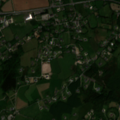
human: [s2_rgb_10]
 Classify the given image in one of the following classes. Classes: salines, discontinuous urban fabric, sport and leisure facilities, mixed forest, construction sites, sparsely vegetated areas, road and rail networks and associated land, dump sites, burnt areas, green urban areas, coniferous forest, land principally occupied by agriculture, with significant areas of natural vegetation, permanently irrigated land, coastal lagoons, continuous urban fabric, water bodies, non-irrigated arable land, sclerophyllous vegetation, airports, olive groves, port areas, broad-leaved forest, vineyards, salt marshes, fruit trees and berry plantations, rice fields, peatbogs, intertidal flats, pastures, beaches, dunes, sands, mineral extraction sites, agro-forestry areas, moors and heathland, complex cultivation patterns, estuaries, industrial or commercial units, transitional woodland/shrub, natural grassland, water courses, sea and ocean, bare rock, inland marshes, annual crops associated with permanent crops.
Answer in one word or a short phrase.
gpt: discontinuous urban fabric, pastures, transitional woodland/shrub